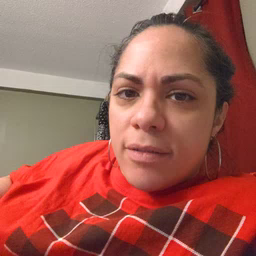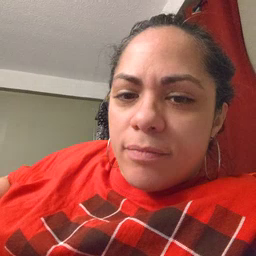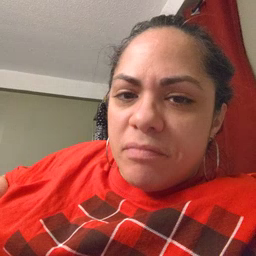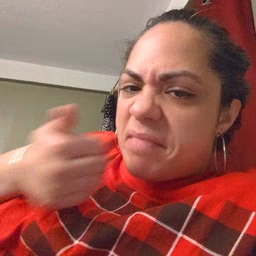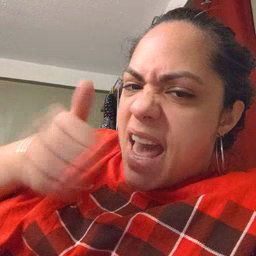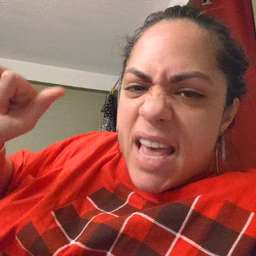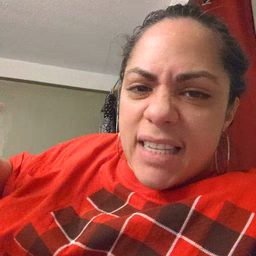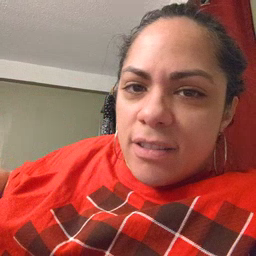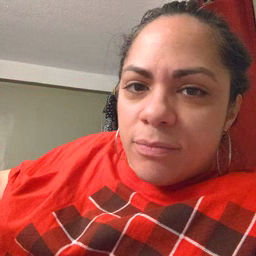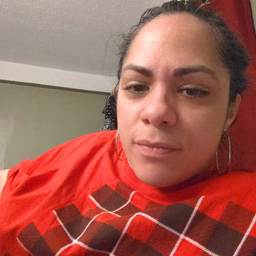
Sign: any